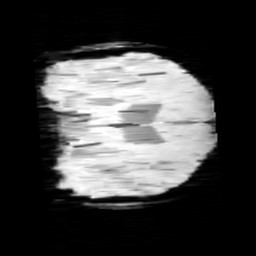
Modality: minIP
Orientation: coronal
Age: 10
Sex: female
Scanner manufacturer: siemens
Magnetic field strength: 3 T
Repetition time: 0.027 s
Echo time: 0.02 s